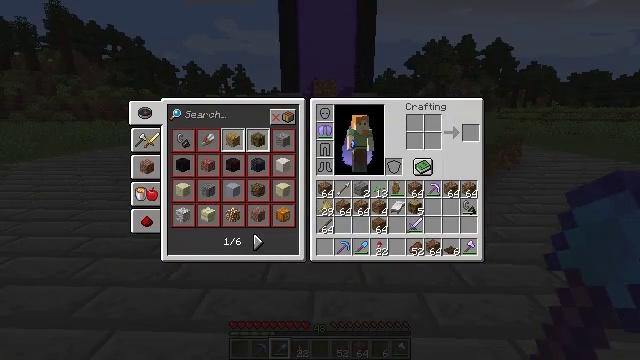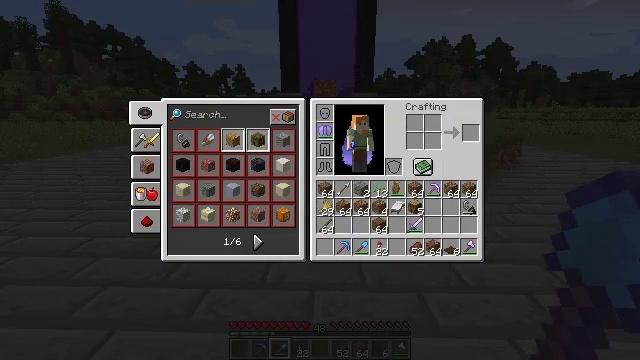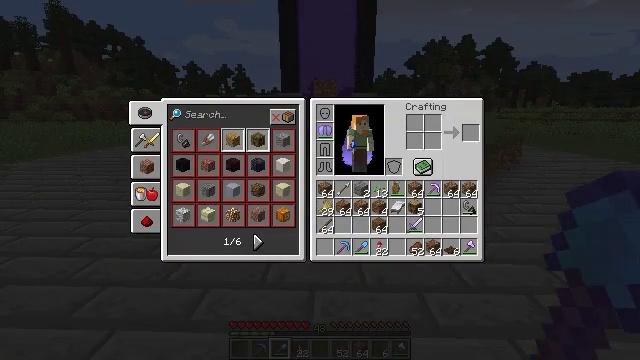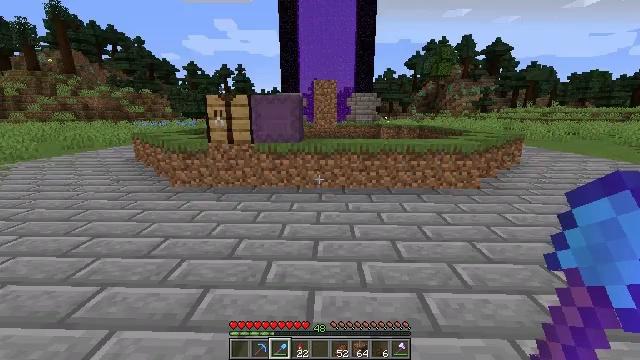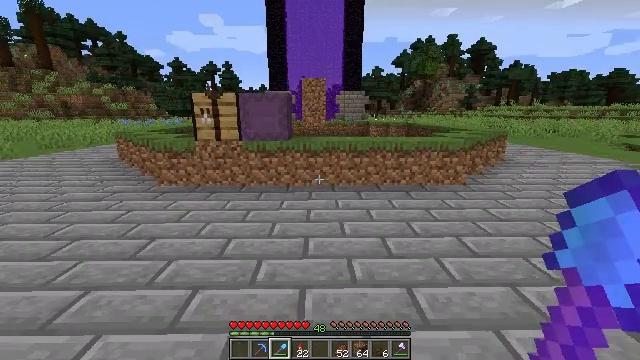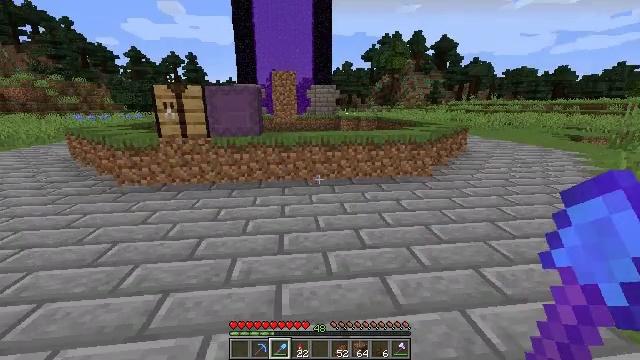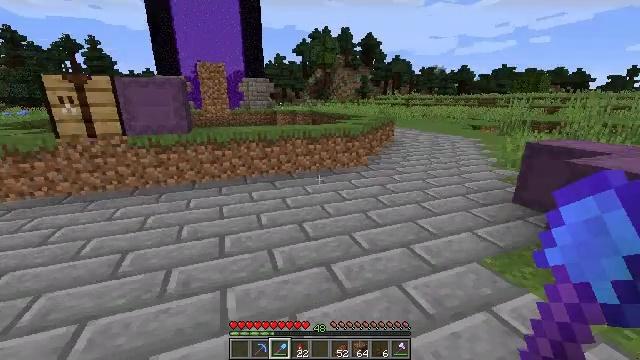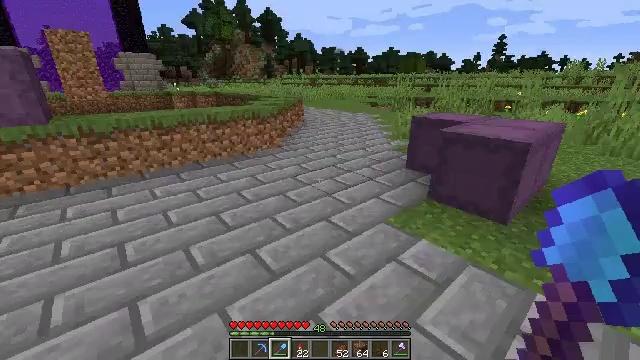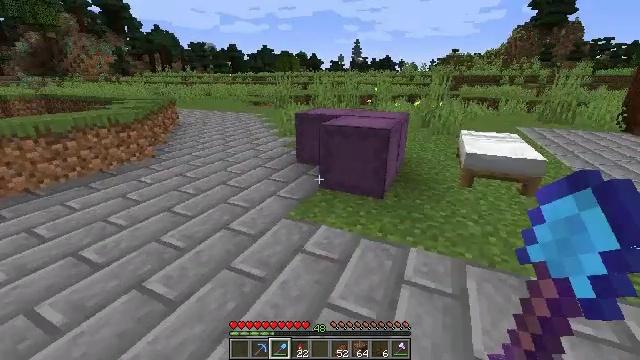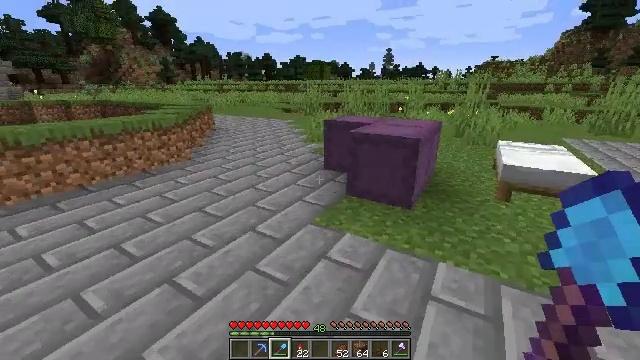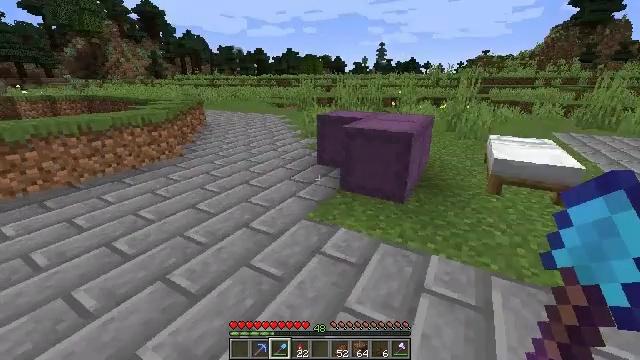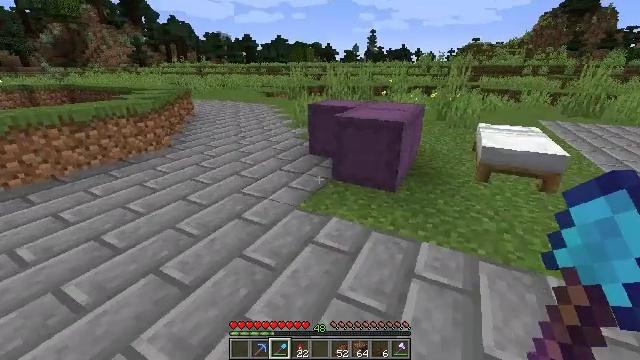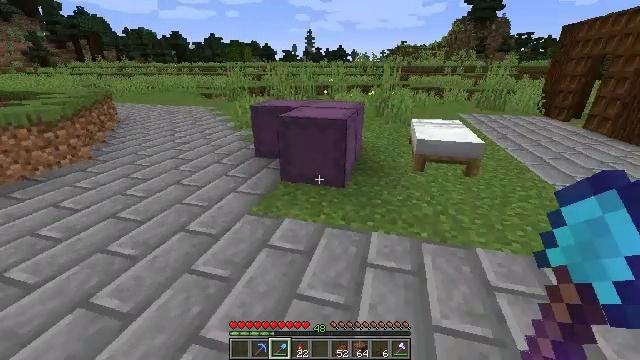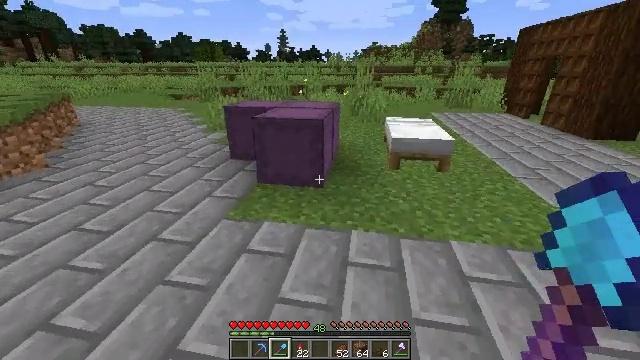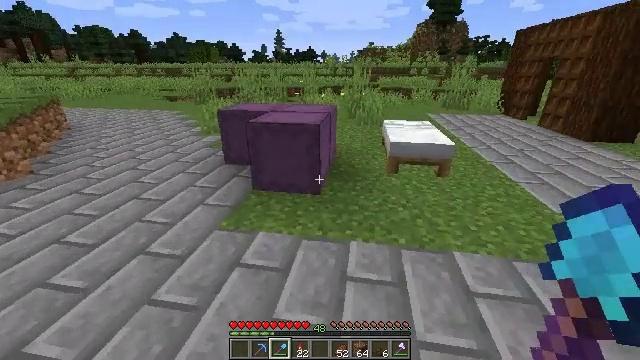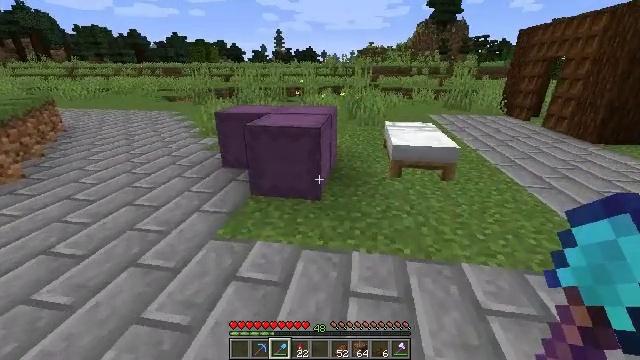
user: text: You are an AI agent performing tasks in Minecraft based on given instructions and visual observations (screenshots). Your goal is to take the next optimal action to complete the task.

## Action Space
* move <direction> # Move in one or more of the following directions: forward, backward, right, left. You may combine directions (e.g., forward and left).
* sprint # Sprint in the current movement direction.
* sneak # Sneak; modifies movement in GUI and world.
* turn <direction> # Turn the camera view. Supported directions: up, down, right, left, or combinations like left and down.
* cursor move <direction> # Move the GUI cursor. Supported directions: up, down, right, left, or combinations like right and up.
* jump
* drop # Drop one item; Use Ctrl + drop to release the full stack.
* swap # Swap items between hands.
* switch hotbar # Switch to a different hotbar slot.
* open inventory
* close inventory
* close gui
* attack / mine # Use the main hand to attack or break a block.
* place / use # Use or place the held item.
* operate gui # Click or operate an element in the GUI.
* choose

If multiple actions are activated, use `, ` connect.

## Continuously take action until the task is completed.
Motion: motion action
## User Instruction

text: Make dark oak planks from dark oak logs.
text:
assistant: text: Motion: no_op
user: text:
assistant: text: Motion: no_op
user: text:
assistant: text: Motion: close inventory
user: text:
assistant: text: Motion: turn right, close inventory
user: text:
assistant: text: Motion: turn right and down, close inventory
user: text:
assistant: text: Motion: turn right and down
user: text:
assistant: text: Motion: turn right and down
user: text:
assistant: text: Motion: turn right
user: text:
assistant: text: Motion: turn left and up
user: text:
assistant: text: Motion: turn right and down
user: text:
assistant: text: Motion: turn right and down
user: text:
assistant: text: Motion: turn right
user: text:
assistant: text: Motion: move forward, turn right
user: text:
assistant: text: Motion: move forward
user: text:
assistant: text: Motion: move forward
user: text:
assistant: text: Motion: move forward
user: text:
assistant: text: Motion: no_op
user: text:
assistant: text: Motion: no_op
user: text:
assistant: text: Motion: use / place
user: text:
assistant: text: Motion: use / place
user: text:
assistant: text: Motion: use / place
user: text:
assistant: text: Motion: no_op
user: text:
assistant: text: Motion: no_op
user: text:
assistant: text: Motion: open gui
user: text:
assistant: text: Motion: no_op
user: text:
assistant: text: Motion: no_op
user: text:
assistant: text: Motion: no_op
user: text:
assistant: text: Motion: no_op
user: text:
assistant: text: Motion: no_op
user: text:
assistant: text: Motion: no_op